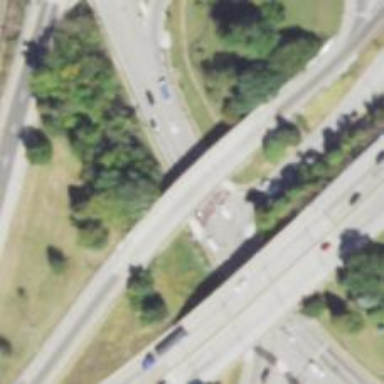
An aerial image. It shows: Bridge on motorway link.